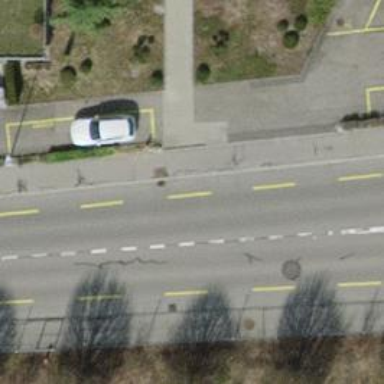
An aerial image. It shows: Footway surfaced with paving stones.